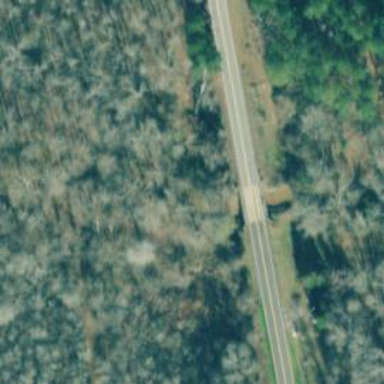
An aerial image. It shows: Tertiary road crossing over stream on bridge.